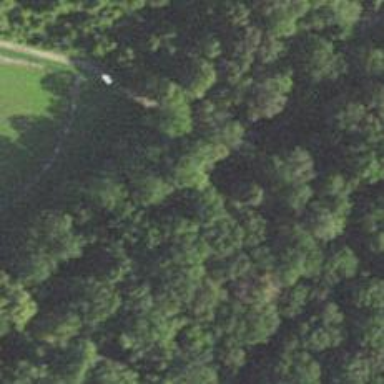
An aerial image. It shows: Path leading to bridge.